Question: In responsive table design to refer I got this link jsfiddle.net/n4rUG/27/
This gives me below output:

Now I want to align title to left and its value to right
means it need to look aligned properly
How to do this?
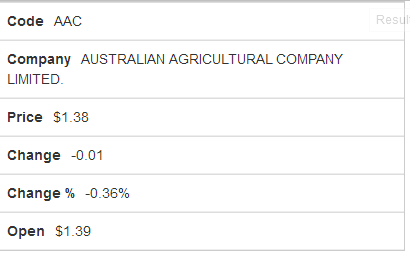
Answer: The 'text-align: right' doesn't work for your 'td's because it's overridden by the Bootstrap style with higher specifity. The quickest solution is just to add '!important'. Also, I'd suggest to make the labels floating to left (see <URL>:
'''
td {
...
text-align: right !important;
overflow: hidden; /* for containg floats */
}
td:before {
...
float:left;
}
'''